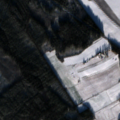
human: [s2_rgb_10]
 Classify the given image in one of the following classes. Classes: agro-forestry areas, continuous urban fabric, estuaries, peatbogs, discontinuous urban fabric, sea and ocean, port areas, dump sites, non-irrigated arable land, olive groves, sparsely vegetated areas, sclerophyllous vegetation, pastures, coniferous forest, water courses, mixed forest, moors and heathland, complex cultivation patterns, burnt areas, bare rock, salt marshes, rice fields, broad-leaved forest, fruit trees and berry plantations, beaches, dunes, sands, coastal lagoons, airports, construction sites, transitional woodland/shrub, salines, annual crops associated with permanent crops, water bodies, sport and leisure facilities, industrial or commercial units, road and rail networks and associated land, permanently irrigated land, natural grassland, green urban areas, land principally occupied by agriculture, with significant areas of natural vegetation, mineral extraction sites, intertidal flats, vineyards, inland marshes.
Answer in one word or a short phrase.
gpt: non-irrigated arable land, coniferous forest, mixed forest